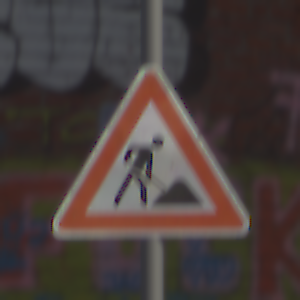
Verkehrszeichen: Arbeitsstelle
Umgebung: Outdoor, Suburban
Tageszeit: MorningAfternoon
Wetter: Overcast
Licht: Natural
Jahreszeit: NotSpecified
Kontrast: LowContrast